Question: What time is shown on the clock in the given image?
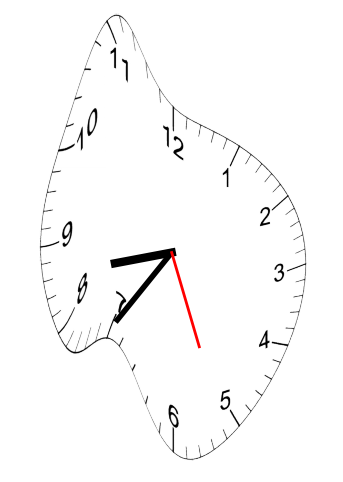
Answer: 08:35:26